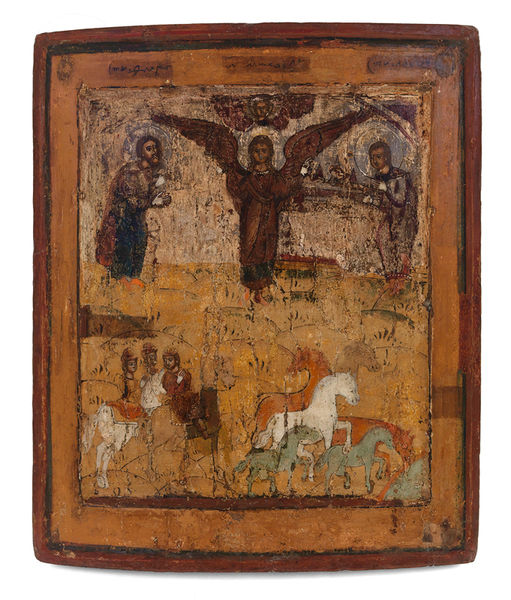
Titel: Icon with Sts. Flor and Laur and the Archangel Michael, Icon with Sts. Flor and Laur and the Archangel Michael
Standort: Amherst (Massachusetts, USA)
Institution: Mead Art Museum, Amherst College
Schlagwörter: blue, men, people, red, religious, white, gold, painting, yellow, picture, wood, angel, angels, heaven, horses, man, field, hills, grass, color, animals, saint, wings, jesus, horse, god, book, christ, figure, pony, paint, öl, christian, joseph, mary, saints, pray, wing, painted, proportion, manuscript, moses, halo, riders, gabriel, three wise men, medival, religious art, gospel, hils, slavic, christ], pre raphelite, wise men, drowing, kings, mediavel, slavik, ponies